Question: I am working on a UWP app that has data bound in a ListView. I have been trying to find a way to collapse (hide) a control when there is no data. For example, i made a simple version of what i am doing:
'''
<ListView Name="lvwMaster" ItemsSource="{x:Bind CollectionOfPeople}">
<ListView.ItemTemplate>
<DataTemplate x:DataType="data:Person">
<StackPanel Name="pnlOnePerson" Margin="10">
<TextBlock Name="lblFirstName" Text="{x:Bind FirstName}" />
<TextBlock Name="lblMiddleName" Text="{x:Bind MiddleName}" Height="Auto" />
<TextBlock Name="lblLastName" Text="{x:Bind LastName}" />
<TextBlock Name="lblBirthDate" Text="{x:Bind BirthDate}" />
</StackPanel>
</DataTemplate>
</ListView.ItemTemplate>
</ListView>
'''
Since not everyone has a middle name, i want the middle name field to be hidden when it is empty.

Any suggestions on how i might be able to hide the middle name field when the person doesn't have a middle name?
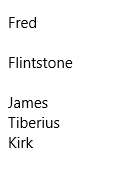
Answer: Use a Value Converter
'''
class TextToVisibilityConverter : IValueConverter
{
public object Convert(object value, Type targetType, object parameter, string language)
{
string name = System.Convert.ToString(value);
if (string.IsNullOrEmpty(name))
{
return Visibility.Collapsed;
}
return Visibility.Visible; }
public object ConvertBack(object value, Type targetType, object parameter, string language)
{
throw new NotImplementedException();
}
}
'''
define the Converter as a static resource inside the page.
'''
<Page.Resources>
<local:TextToVisibilityConverter x:Name="ConverterNameHere"/>
</Page.Resources>
'''
in your data template use it like this,
'''
<DataTemplate x:DataType="data:Person">
<StackPanel Name="pnlOnePerson" Margin="10">
<TextBlock Name="lblFirstName" Text="{x:Bind FirstName}" />
<TextBlock Name="lblMiddleName" Text="{x:Bind MiddleName}" Height="Auto" Visibility ="{Binding path=Text, ElementName="lblMiddleName" Converter={StaticResource ConverterNameHere}}" />
<TextBlock Name="lblLastName" Text="{x:Bind LastName}" />
<TextBlock Name="lblBirthDate" Text="{x:Bind BirthDate}" />
</StackPanel>
</DataTemplate>
'''